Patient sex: M
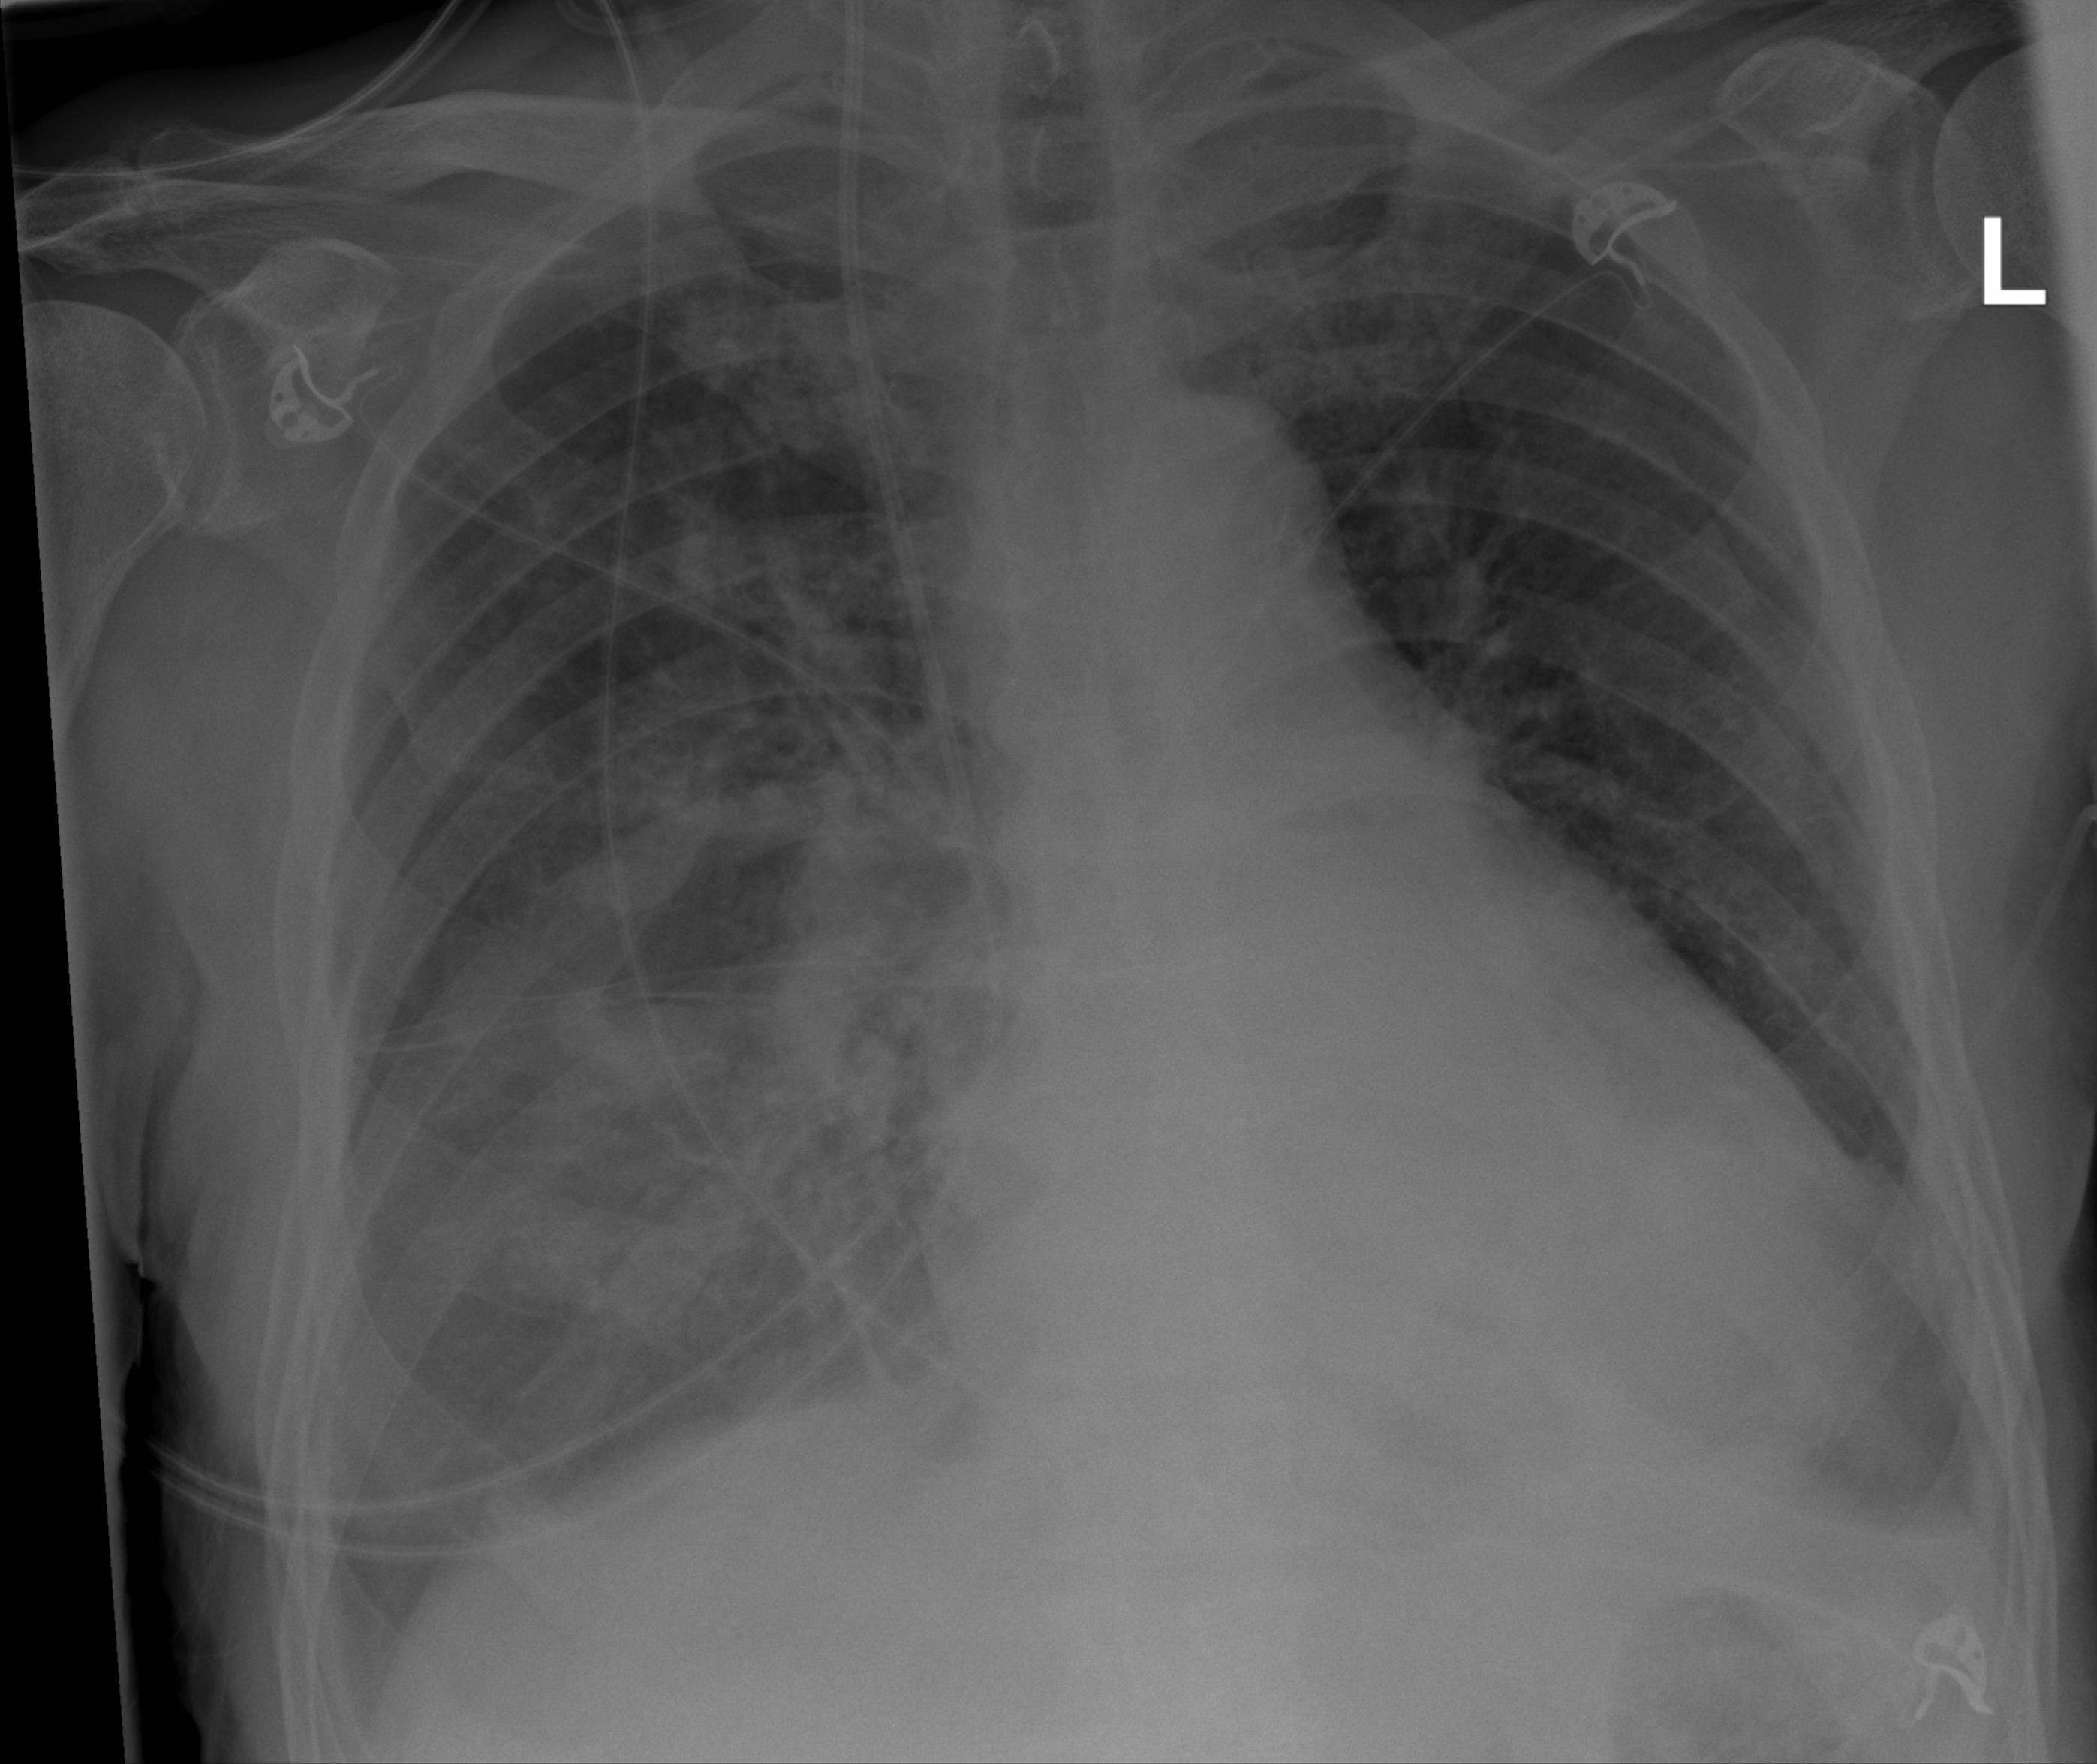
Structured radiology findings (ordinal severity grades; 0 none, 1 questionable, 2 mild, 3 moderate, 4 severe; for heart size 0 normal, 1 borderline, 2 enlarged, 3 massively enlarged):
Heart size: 2
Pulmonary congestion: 0
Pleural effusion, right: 2
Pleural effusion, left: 2
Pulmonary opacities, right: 2
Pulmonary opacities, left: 1
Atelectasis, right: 2
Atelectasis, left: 2